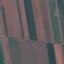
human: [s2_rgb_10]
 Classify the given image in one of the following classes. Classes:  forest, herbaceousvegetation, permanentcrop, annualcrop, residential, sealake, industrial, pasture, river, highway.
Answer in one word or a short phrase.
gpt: AnnualCrop